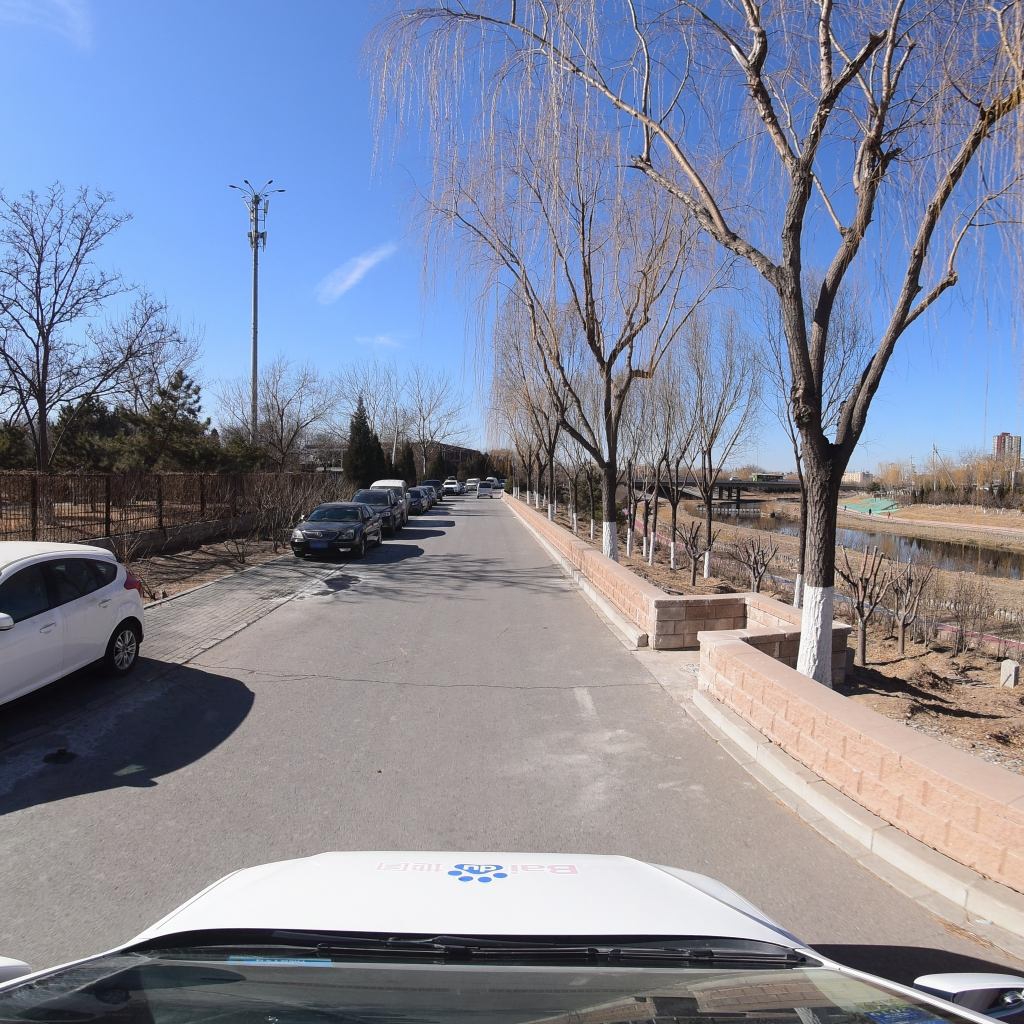
Region: Fengtai
Road damage annotations: transverse crack